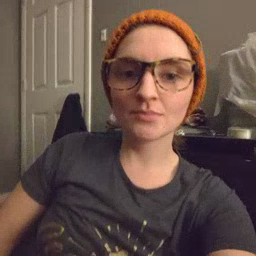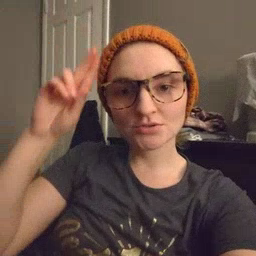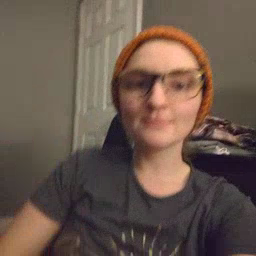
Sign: uncle